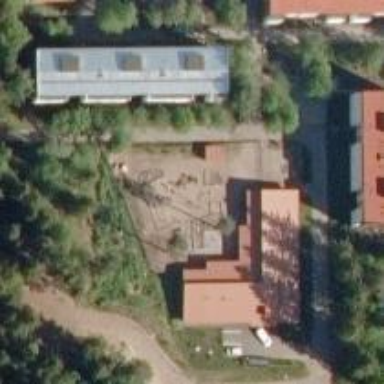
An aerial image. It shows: Kindergarten.